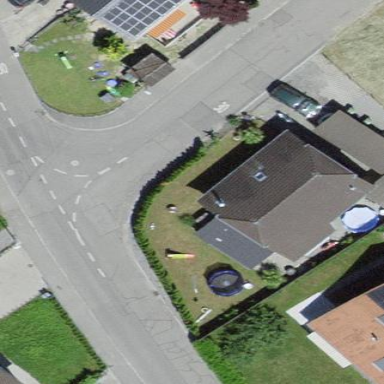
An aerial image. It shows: Half-hipped roof house.